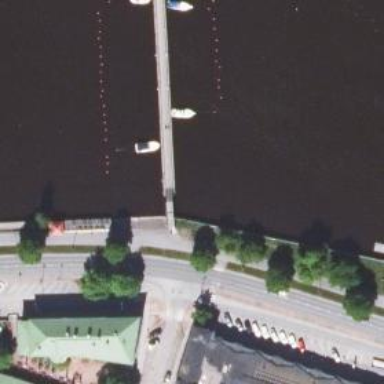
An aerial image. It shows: Bridge with cycle track.